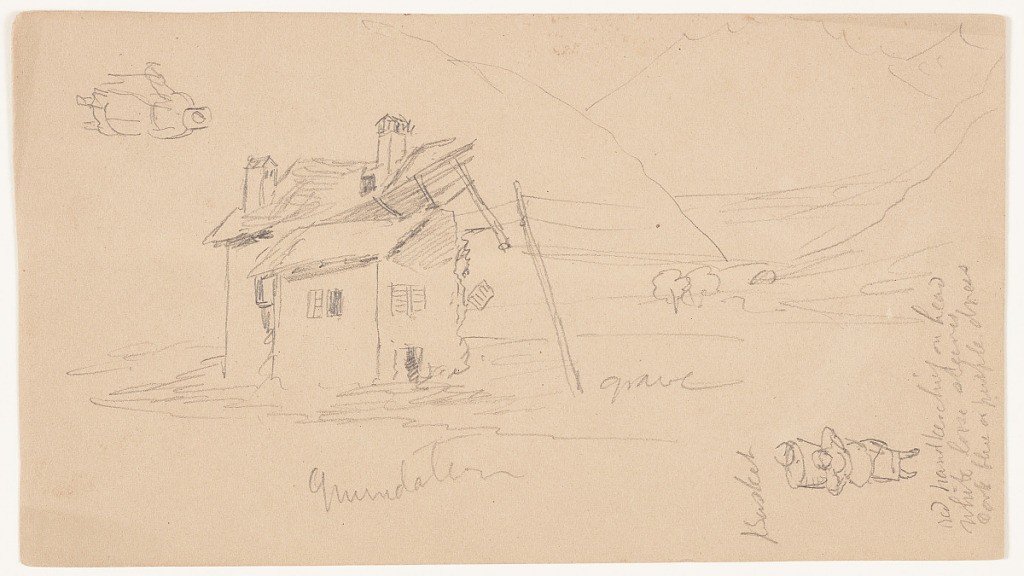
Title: Ruined House and Figures, Switzerland
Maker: Frederic Edwin Church, American, 1826–1900
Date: August 1868
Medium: Graphite on tan wove paper
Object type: Drawing
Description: Field sketch showing a view of a ruined house on a plain near the alps in Switzerland. A telegraph pole with wires stands beside the house at center. Distant mountains loom over the scene in the background. At upper left, a hunched figure walking with a cane is visible, while at lower right, a woman is showing hauling a large, laden basket.